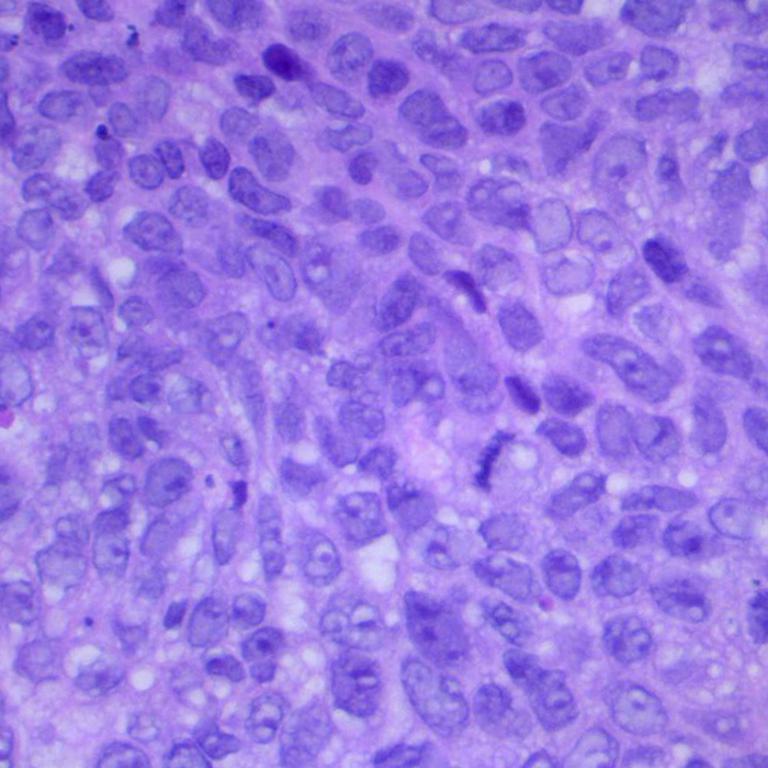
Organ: lung
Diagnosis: squamous carcinomas